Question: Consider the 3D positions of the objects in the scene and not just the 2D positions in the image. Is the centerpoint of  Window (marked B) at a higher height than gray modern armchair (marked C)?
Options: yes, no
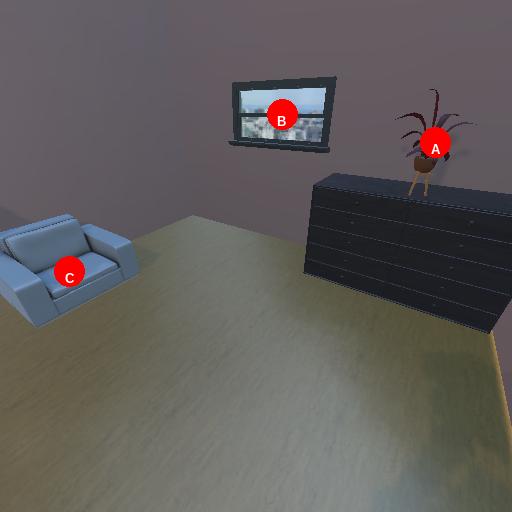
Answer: yes